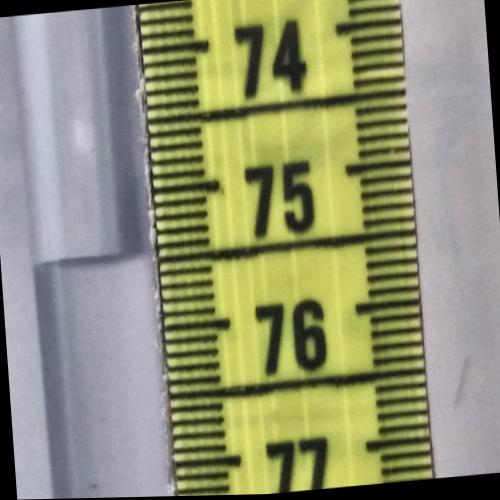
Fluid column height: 75.4 cm